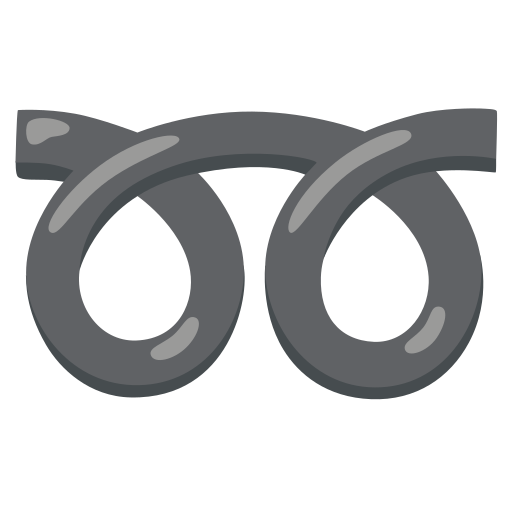
Emoji: ➿